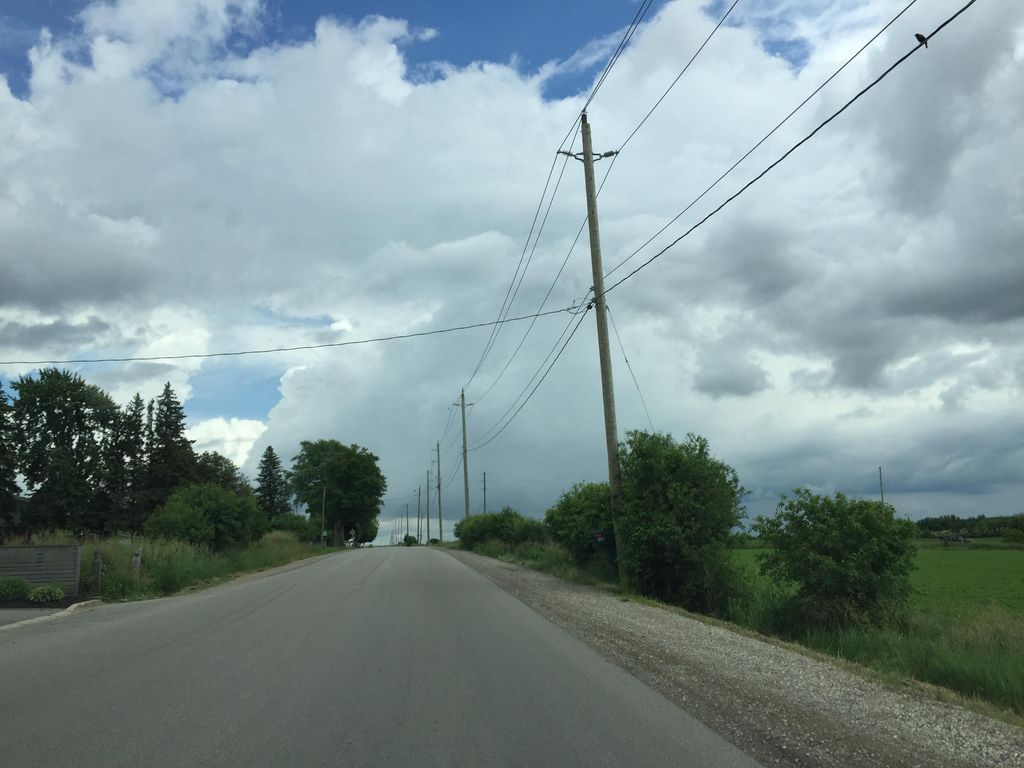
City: kitchener-waterloo